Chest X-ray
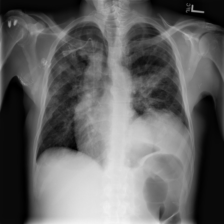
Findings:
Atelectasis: negative
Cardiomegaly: positive
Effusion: positive
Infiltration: positive
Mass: negative
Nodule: negative
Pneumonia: negative
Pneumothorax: negative
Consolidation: negative
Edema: negative
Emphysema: negative
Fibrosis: negative
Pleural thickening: negative
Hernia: negative